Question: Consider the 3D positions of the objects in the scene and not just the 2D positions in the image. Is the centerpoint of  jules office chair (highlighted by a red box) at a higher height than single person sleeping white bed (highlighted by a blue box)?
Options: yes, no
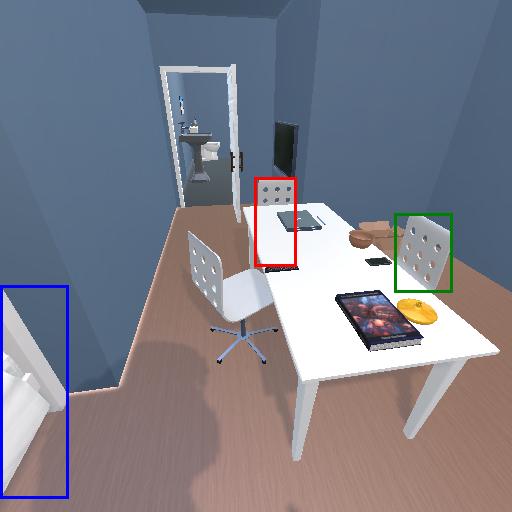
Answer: yes